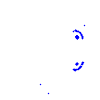
Particle: proton